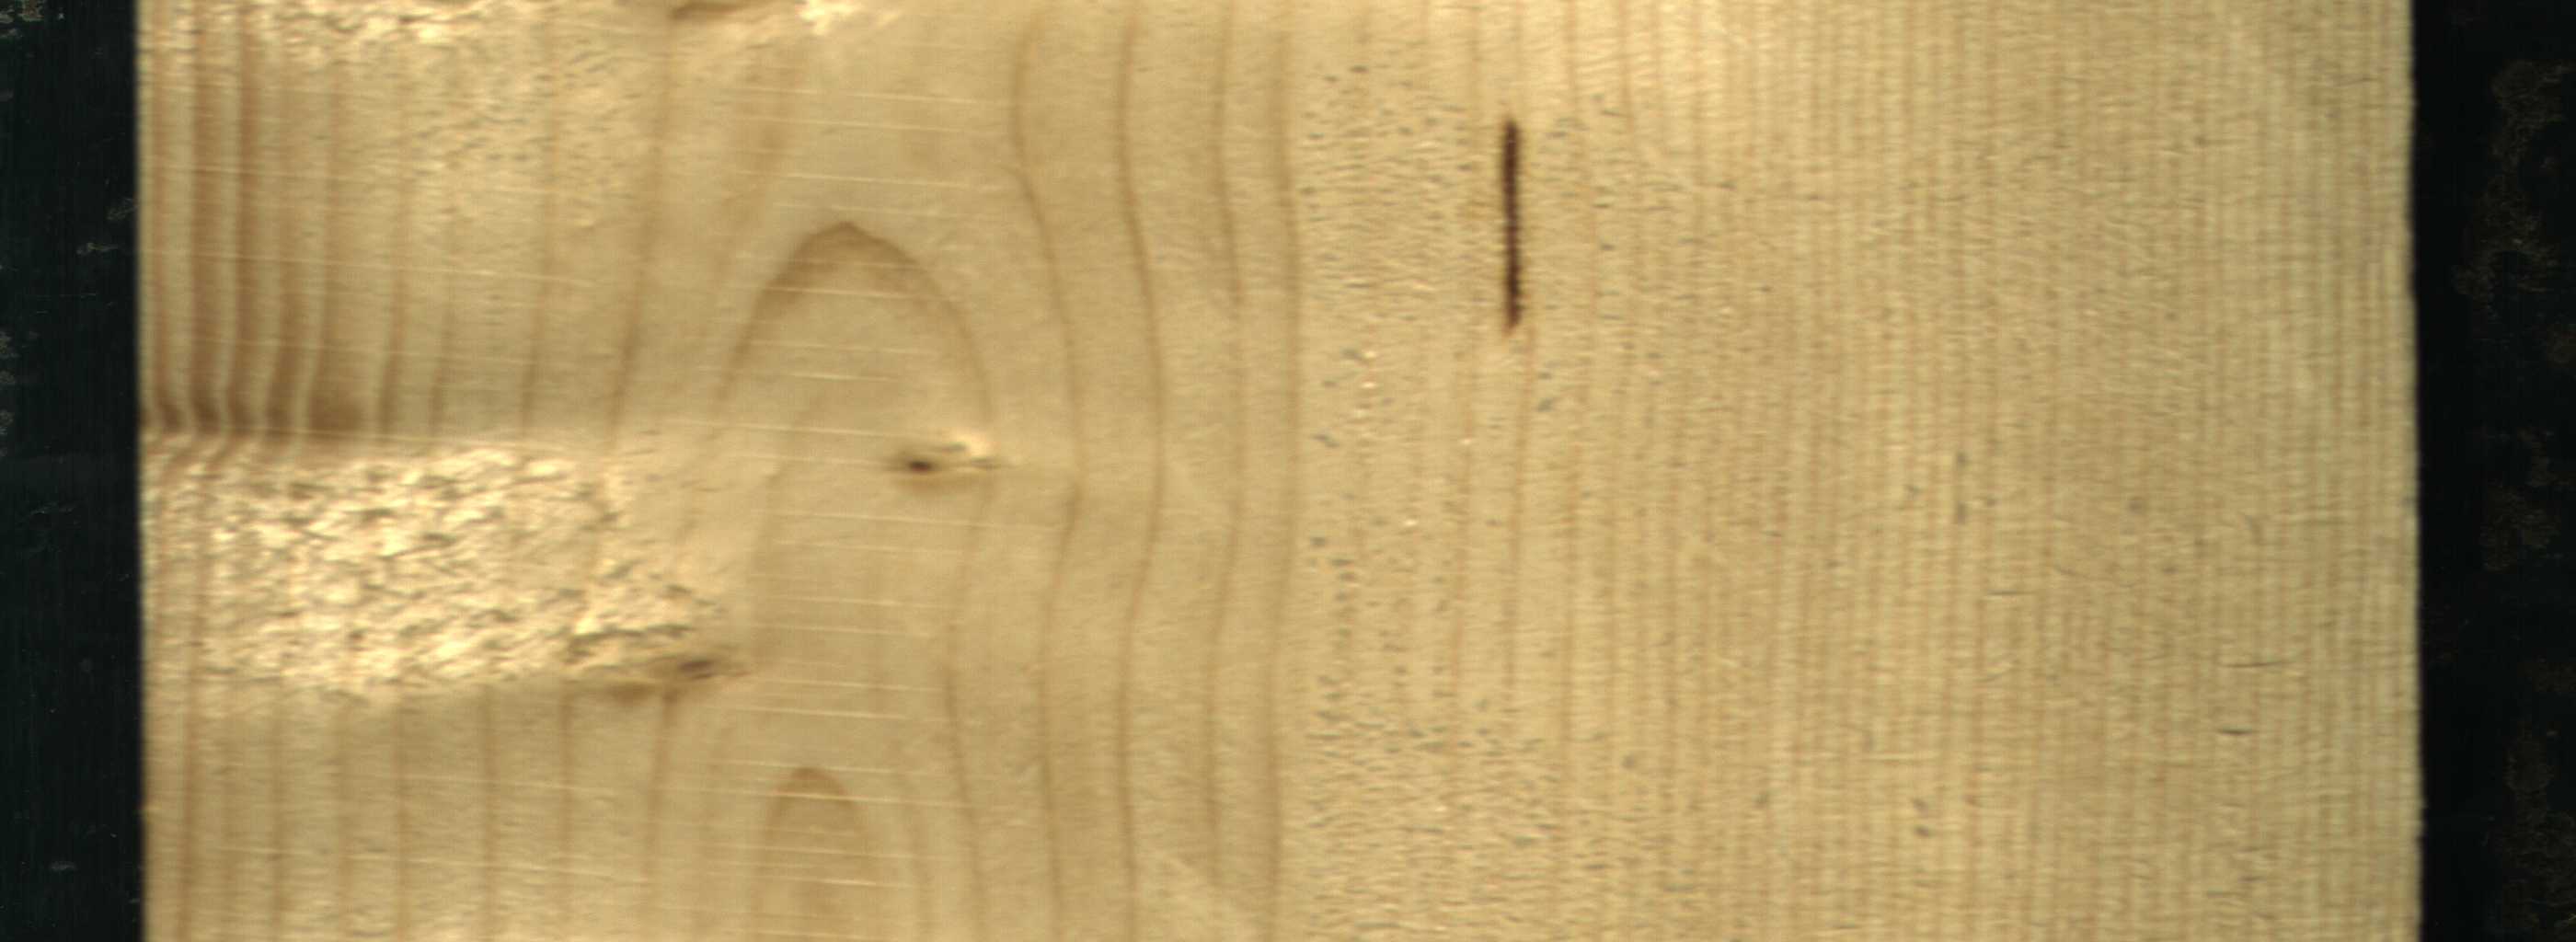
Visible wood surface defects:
resin
Live_Knot